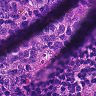
Metastatic tissue present: yes